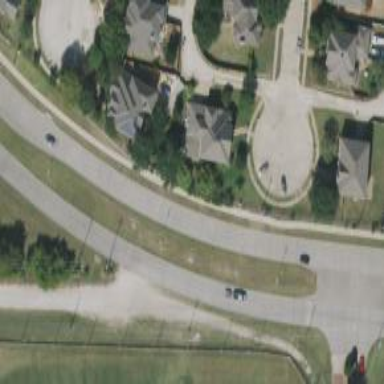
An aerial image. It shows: Secondary road.